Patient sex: M
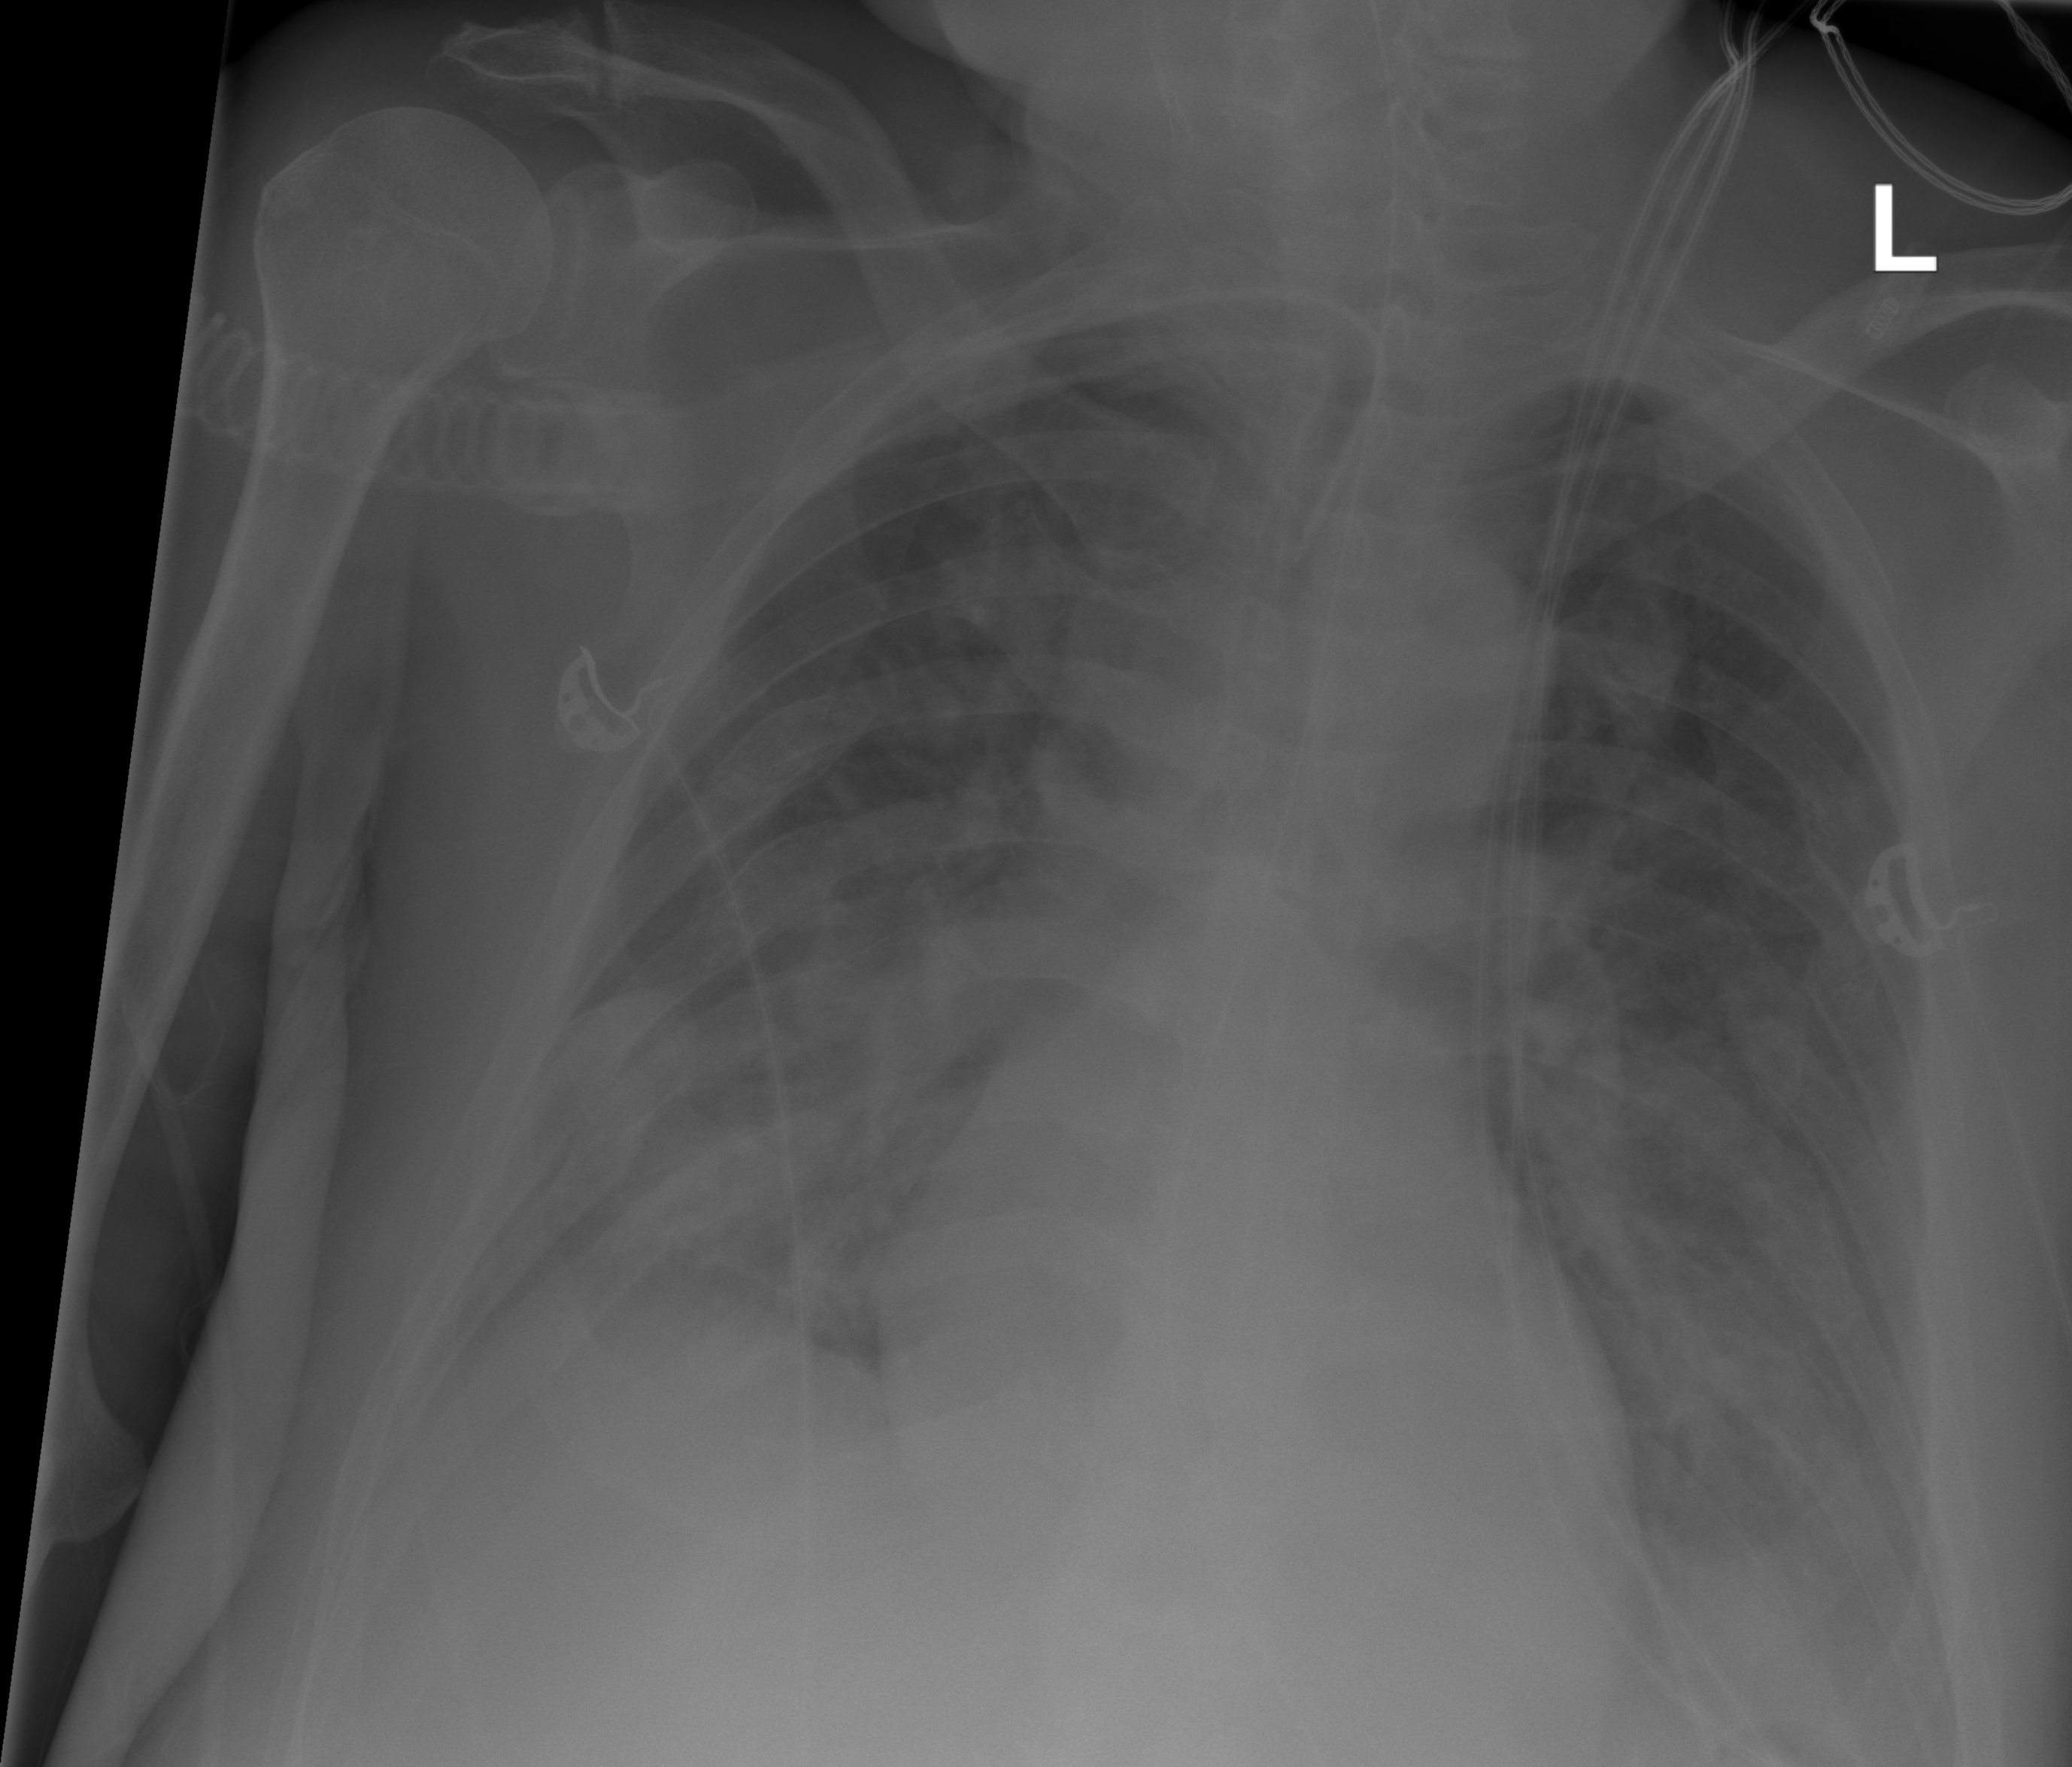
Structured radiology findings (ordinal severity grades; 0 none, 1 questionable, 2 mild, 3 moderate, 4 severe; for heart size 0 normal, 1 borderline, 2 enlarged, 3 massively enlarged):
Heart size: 0
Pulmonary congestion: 2
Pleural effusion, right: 2
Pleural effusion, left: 2
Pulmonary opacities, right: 2
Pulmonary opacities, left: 1
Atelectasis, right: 2
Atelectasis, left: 2